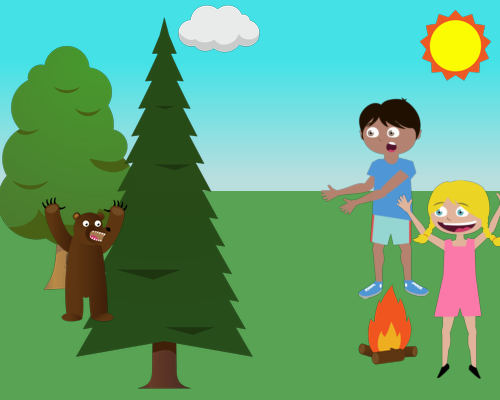
There is a medium-sized tree with a hole, partially hidden by a nearby pine tree. A bear covers part of the pine tree, with a small sun shining above. Below, a girl raises her hands, facing left, with a fire at her feet and a shocked boy beside her, as a small cloud floats above the pine tree.